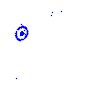
Particle: pion